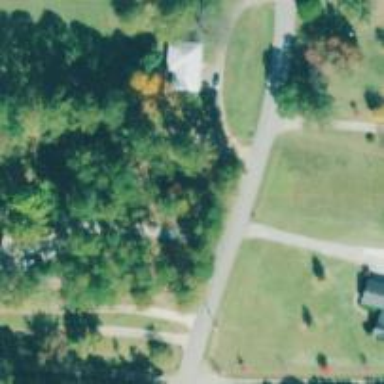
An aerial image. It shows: Driveway leading to service road.